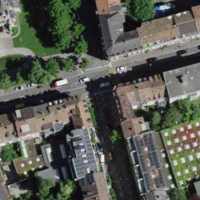
EUNIS habitat code: 54
Species observed at this site:
Peribatodes rhomboidaria